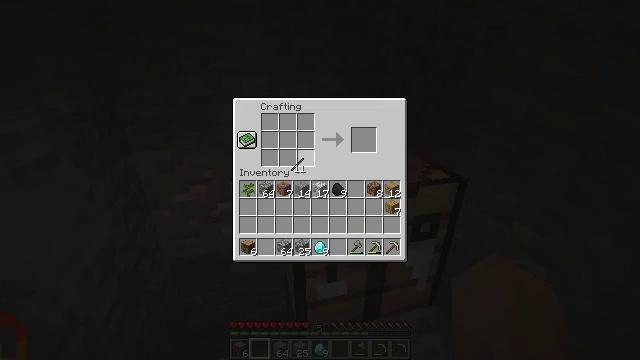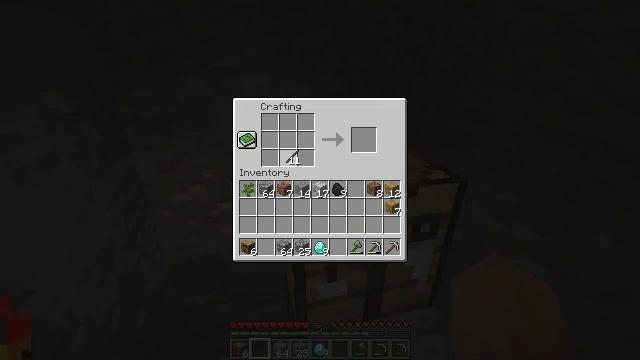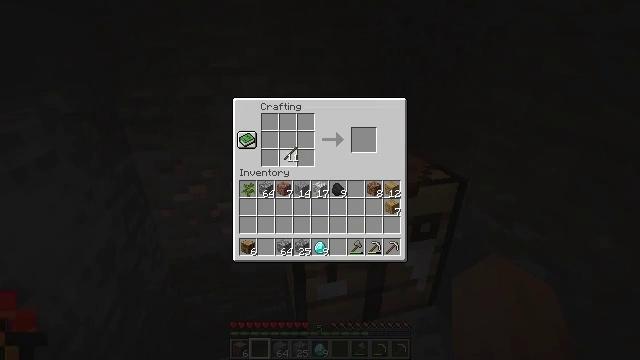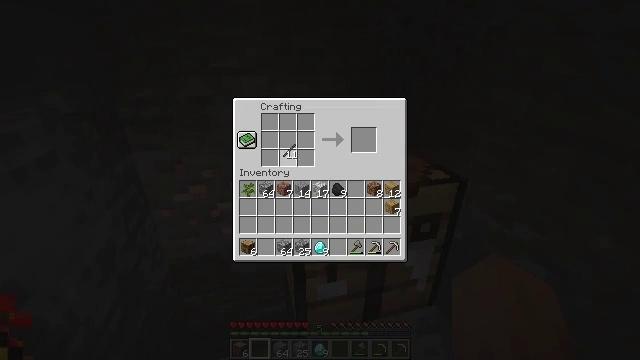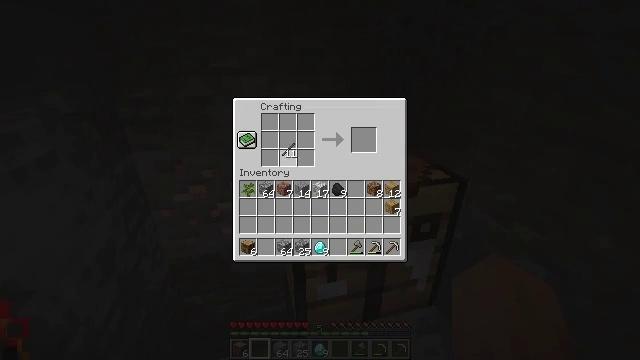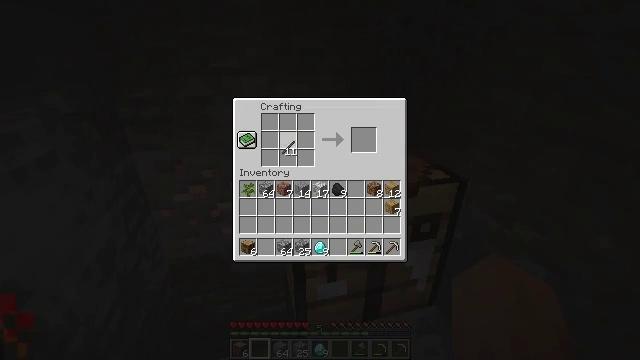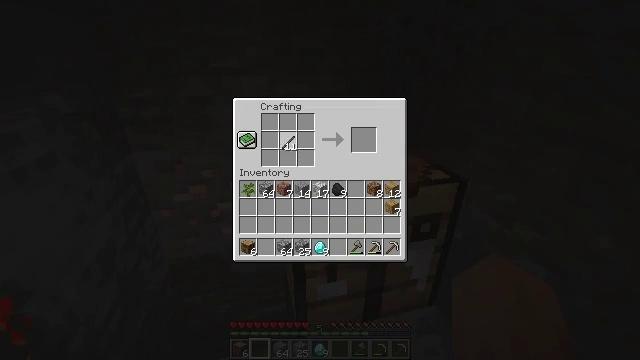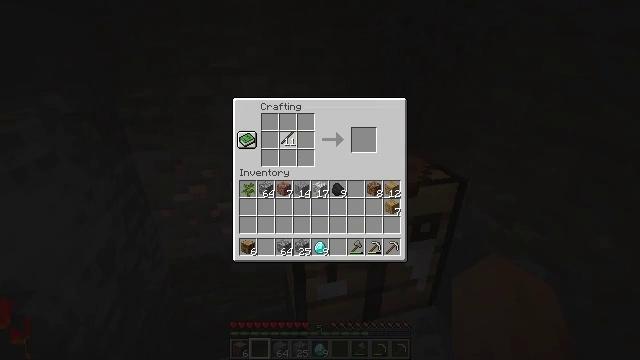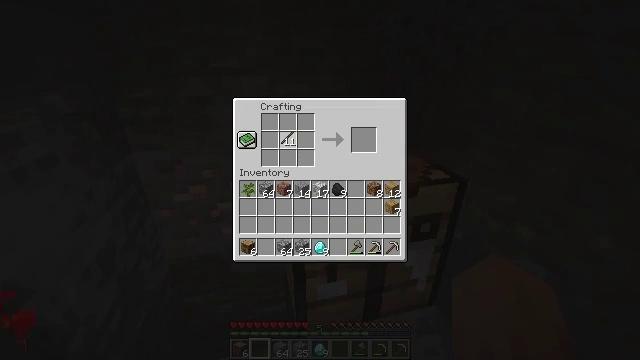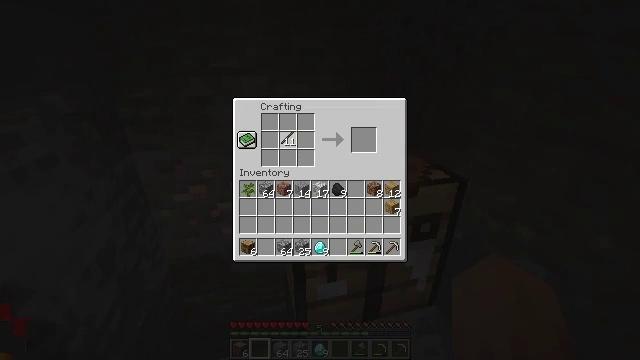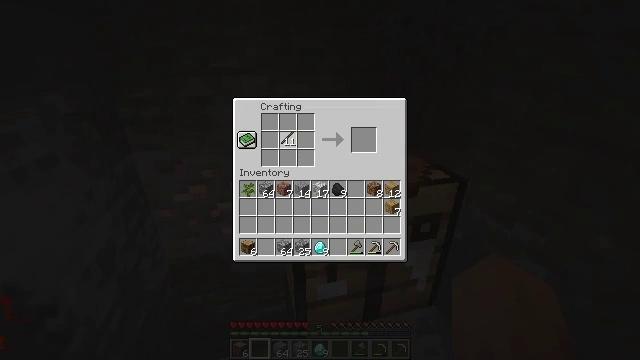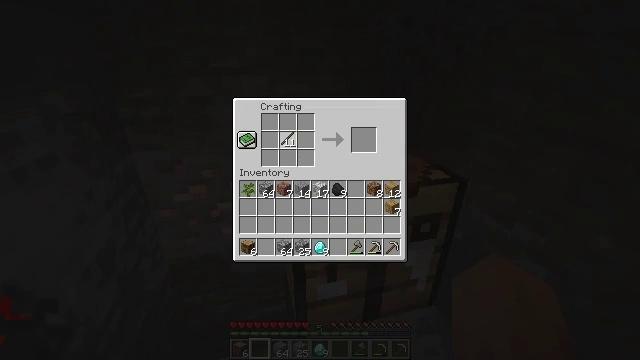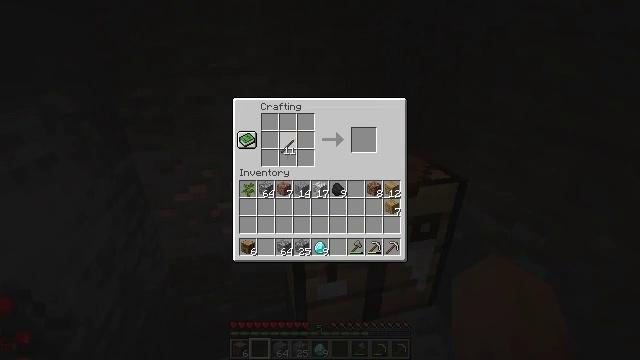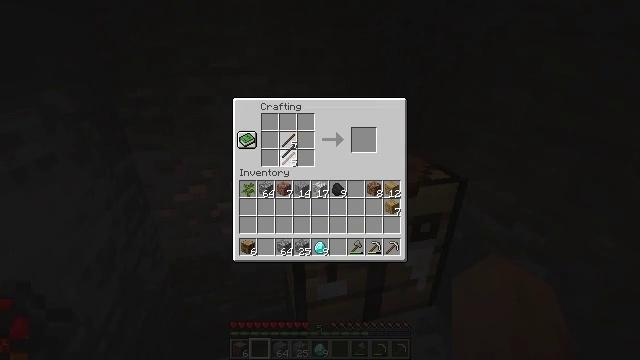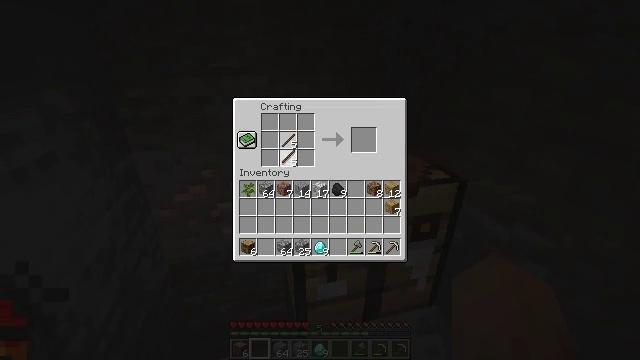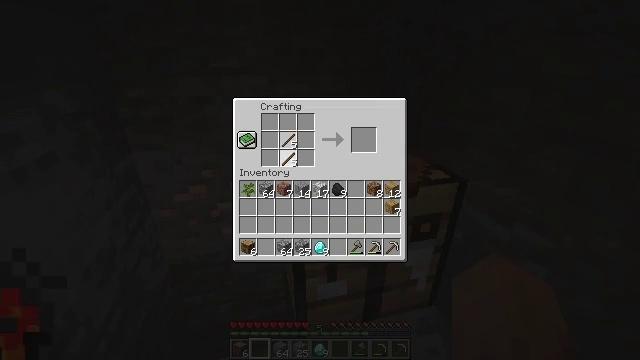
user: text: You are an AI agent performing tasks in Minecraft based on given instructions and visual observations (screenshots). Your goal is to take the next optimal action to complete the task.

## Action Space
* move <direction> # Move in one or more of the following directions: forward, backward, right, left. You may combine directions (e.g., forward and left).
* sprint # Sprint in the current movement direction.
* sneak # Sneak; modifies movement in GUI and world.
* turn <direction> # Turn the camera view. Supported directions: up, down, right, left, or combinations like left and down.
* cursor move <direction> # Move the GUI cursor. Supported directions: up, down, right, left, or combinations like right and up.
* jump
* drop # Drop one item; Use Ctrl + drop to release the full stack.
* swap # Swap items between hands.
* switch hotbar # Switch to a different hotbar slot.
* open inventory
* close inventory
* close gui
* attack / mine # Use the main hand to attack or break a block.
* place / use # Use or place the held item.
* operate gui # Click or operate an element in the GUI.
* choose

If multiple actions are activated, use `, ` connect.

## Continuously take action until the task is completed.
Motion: motion action
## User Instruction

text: Craft the diamond pickaxe by using diamonds and sticks in the crafting table.
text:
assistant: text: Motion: cursor move up
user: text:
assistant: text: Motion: no_op
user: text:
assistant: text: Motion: no_op
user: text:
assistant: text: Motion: no_op
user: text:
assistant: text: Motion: no_op
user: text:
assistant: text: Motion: no_op
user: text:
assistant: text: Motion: no_op
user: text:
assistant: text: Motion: no_op
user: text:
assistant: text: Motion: no_op
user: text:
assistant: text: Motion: operate gui
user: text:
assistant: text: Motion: operate gui
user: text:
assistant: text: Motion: cursor move down, operate gui
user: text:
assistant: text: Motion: operate gui
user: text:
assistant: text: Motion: operate gui
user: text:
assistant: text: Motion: operate gui
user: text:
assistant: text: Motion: operate gui
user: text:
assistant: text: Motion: operate gui
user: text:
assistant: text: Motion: no_op
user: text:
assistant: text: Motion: cursor move right and down
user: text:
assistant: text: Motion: cursor move right and down
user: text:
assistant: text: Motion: cursor move right and down
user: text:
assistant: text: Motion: no_op
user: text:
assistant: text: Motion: no_op
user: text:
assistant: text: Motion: no_op
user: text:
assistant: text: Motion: no_op
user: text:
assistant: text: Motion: no_op
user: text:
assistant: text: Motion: operate gui
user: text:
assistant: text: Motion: operate gui
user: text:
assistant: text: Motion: no_op
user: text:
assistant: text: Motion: no_op